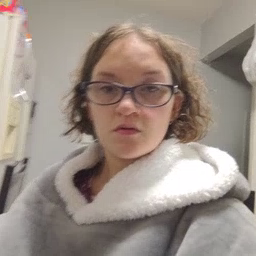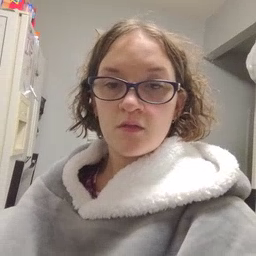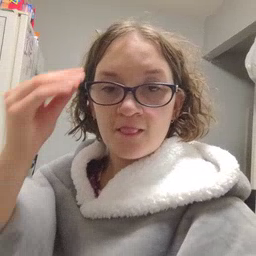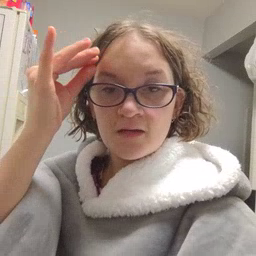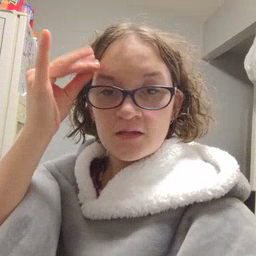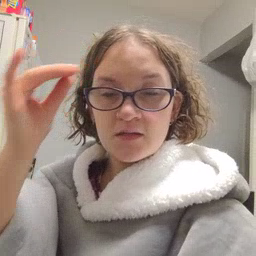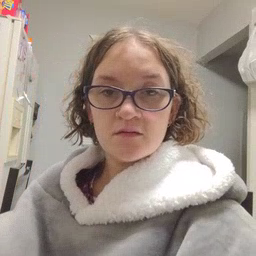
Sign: think